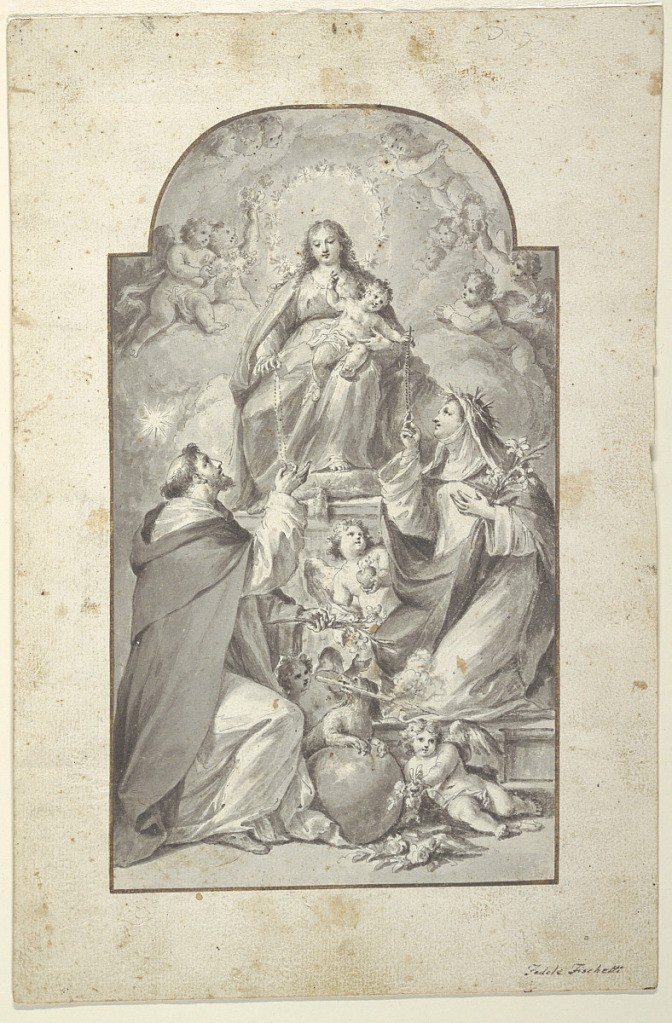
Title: Design for an Altar Painting, Saint Dominic and Saint Catherine of Siena Receiving the Rosary from the Virgin and Child
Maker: Fedele Fischetti, Italian, 1734 - 1789
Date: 1760–89
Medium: Pen and brush and black ink, gray wash on off-white laid paper
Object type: Drawing
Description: Drawn border in brown ink forms the arch at the top. The Saints kneel before a pedestal upon which the Virgin is seated with the Child in her lap. She gives a rosary to Dominic; Catherine receives hers from the Child. Angels and attributes accompany the Saints.